Interaction volume radius: 5 \u00c5
Interaction volume height: 10 \u00c5
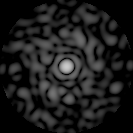
Disorder parameter: 0.85